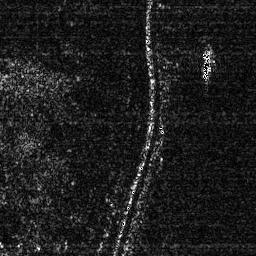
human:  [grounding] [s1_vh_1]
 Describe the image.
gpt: In the satellite image, there is  <ref>1 small ship </ref> <box>[[77, 18, 83, 31, 0]]</box> located at top right.